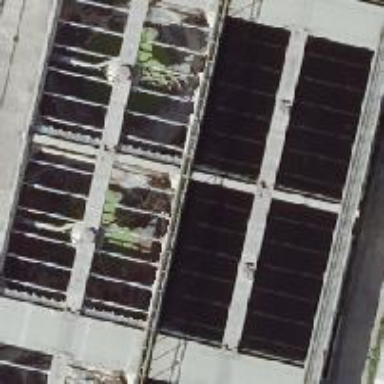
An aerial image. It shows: Image of wastewater.